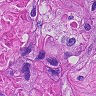
Metastatic tissue present: yes